Interaction volume radius: 5 \u00c5
Interaction volume height: 30 \u00c5
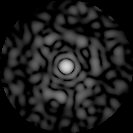
Disorder parameter: 0.8049